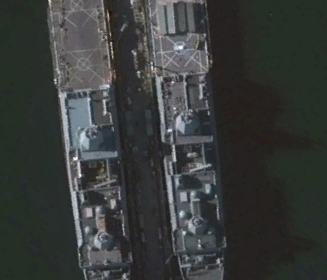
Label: combat